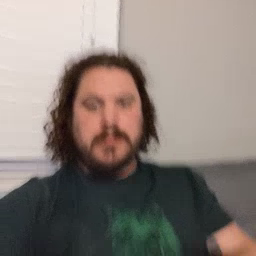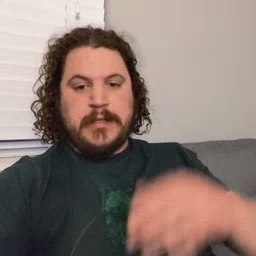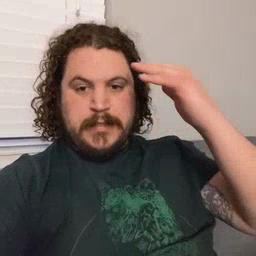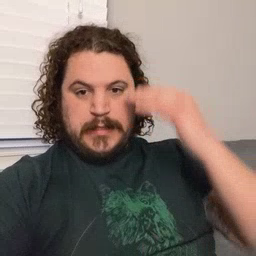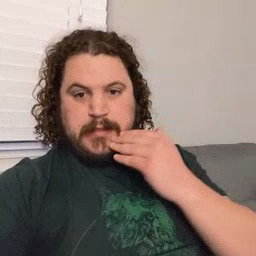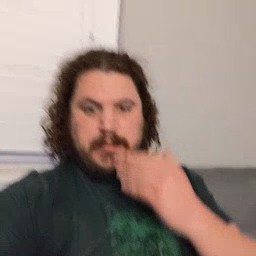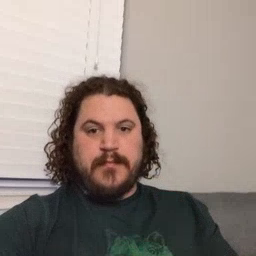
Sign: head